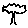
Label: tree